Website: walmart
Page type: address-validator
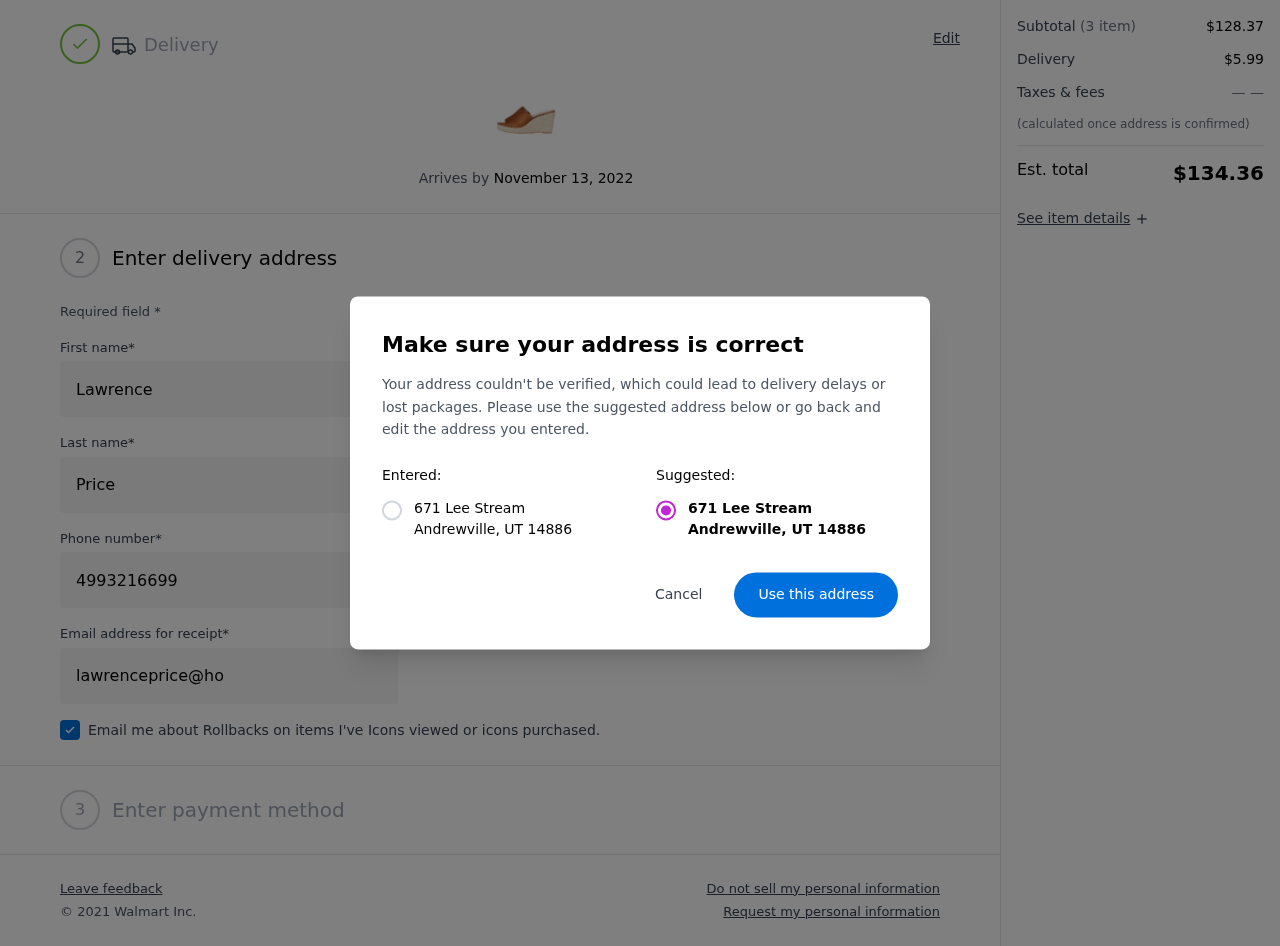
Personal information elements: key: PII_CITY
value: Andrewville
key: PII_POSTCODE
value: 14886
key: PII_STATE_ABBR
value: UT
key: PII_STREET
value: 671 Lee Stream
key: PII_FIRSTNAME
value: Lawrence
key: PII_LASTNAME
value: Price
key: PII_STREET2
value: Suite 366
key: PII_PHONE
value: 4993216699
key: PII_EMAIL
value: lawrenceprice@hotmail.com
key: PII_POSTCODE_FULL
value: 14886
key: PII_POSTCODE_NUMERIC
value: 14886
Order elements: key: ORDER_DELIVERY_DATE
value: November 13, 2022
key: ORDER_SUBTOTAL
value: $128.37
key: ORDER_SHIPPING_COST
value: $5.99
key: ORDER_TOTAL
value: $134.36